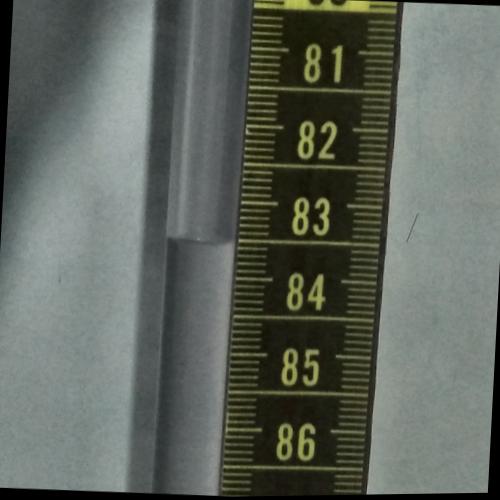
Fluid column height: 83.5 cm